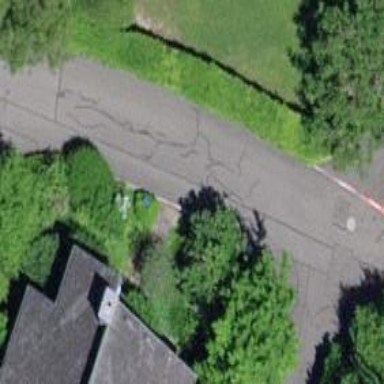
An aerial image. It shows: Asphalt road in residential area.